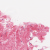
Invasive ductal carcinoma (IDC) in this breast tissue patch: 0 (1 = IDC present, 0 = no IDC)